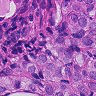
Metastatic tissue present: yes